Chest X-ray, AP view. Patient: 46 years old, sex M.
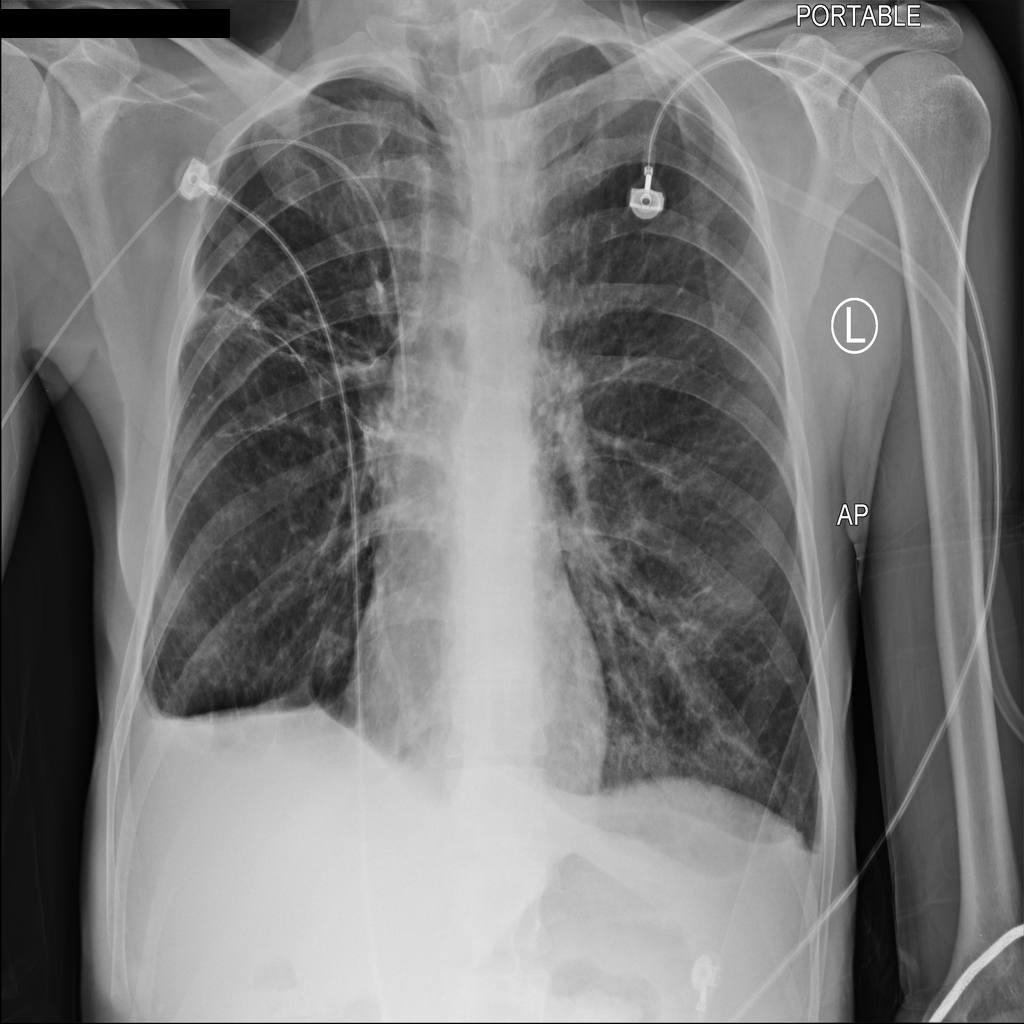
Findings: No Finding